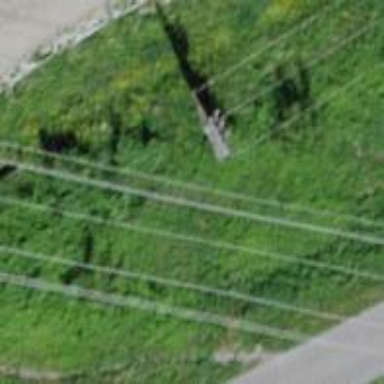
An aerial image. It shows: Power pole.